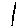
Label: line